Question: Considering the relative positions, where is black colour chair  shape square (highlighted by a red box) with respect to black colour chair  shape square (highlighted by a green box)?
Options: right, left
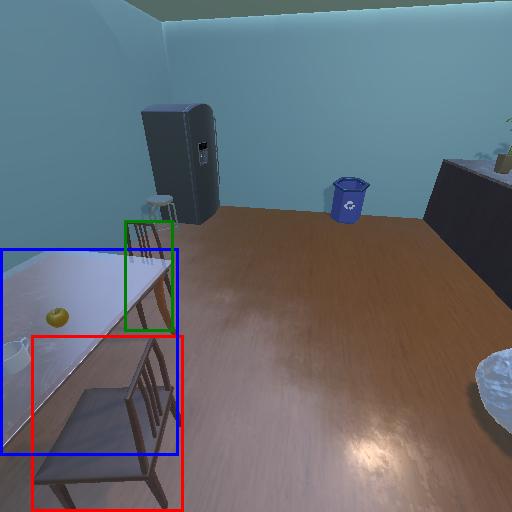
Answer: right